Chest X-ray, PA view. Patient: 24 years old, sex M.
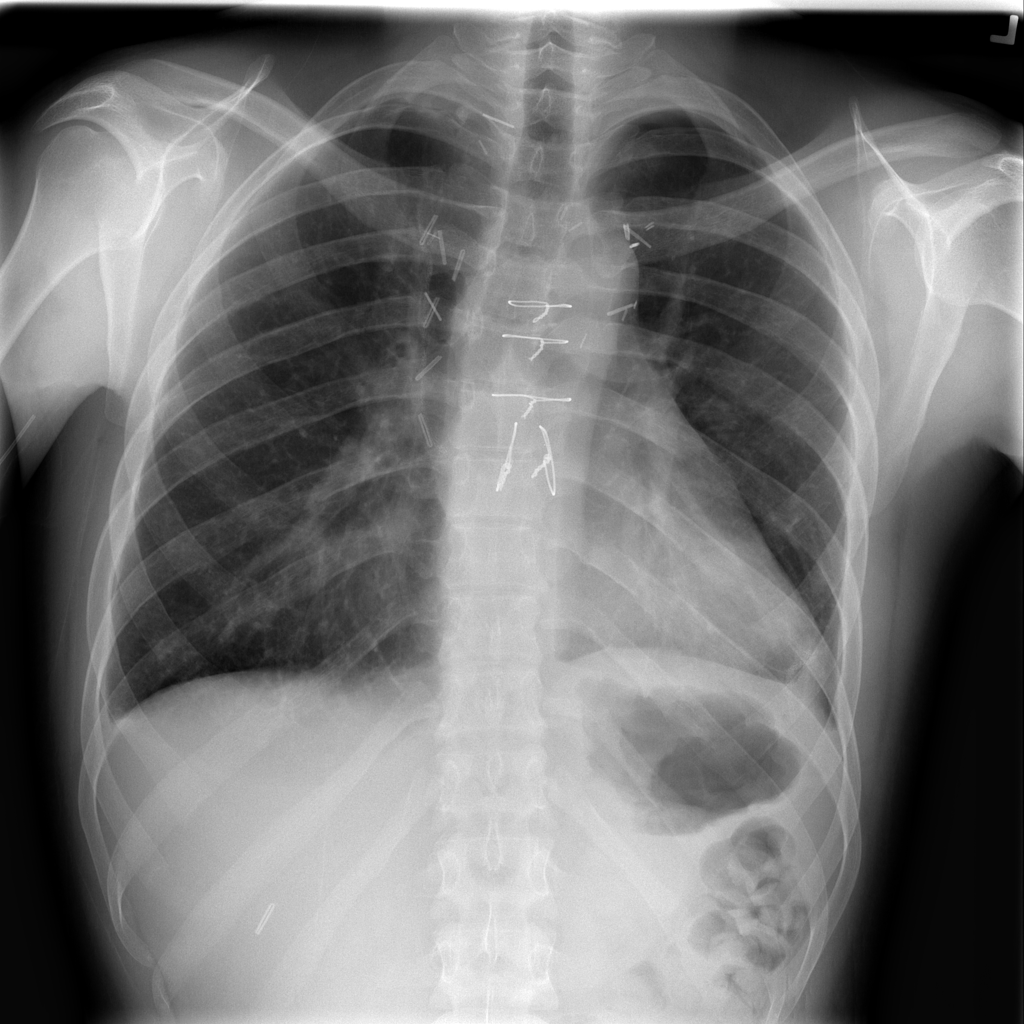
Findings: Pneumothorax